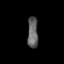
Tissue: skin
Cell type: Epithelial cells
Senescence score: 0.2666
Nuclear area (px): 322
Mean DAPI intensity: 97.239